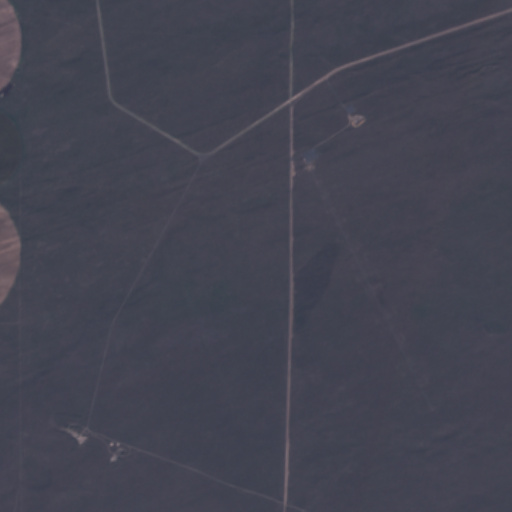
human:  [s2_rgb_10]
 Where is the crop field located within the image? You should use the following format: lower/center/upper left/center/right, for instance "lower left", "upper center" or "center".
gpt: The crop field is located in the upper left of the image.
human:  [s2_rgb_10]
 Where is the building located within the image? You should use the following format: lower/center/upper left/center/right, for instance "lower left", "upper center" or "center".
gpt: There is no building in the image.